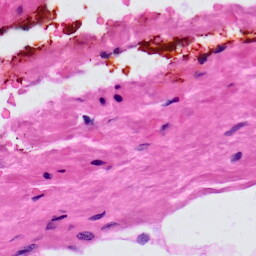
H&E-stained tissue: Prostate